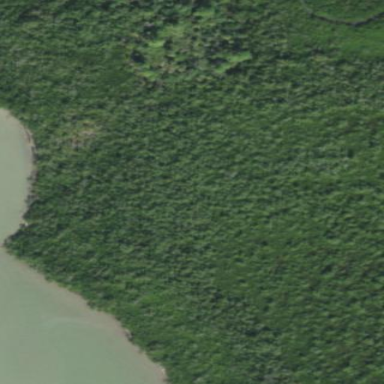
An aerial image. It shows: Mangrove wetland area.